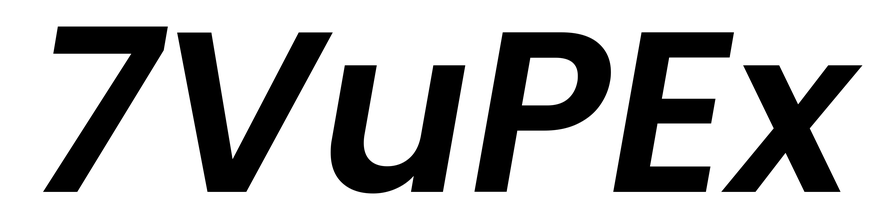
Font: Poppins-SemiBoldItalic